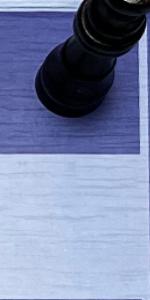
Label: Empty